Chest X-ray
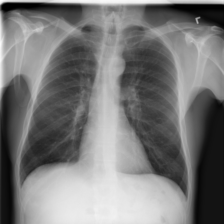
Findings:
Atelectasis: negative
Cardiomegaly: negative
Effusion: negative
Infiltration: negative
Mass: negative
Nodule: negative
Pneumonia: negative
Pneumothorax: negative
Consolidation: negative
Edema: negative
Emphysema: negative
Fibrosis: negative
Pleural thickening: negative
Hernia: negative